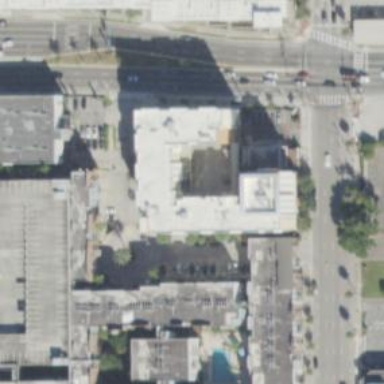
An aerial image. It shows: Hotel building.